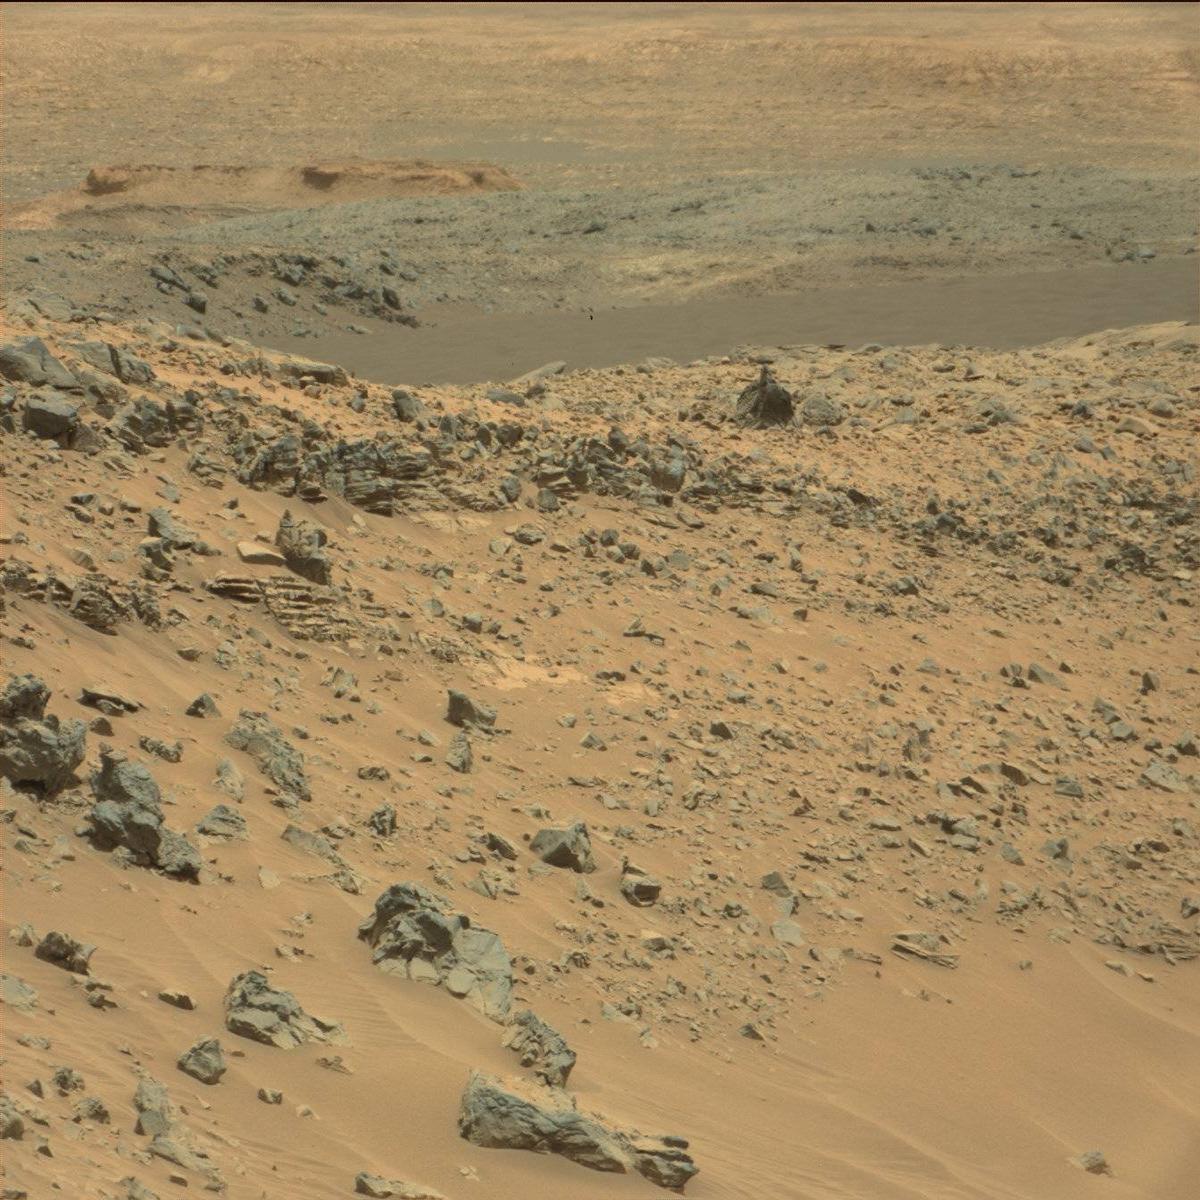
Terrain classes present: Bedrock, Ridge, Sand / Soil